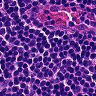
Metastatic tissue present: no